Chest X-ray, AP view. Patient: 52 years old, sex M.
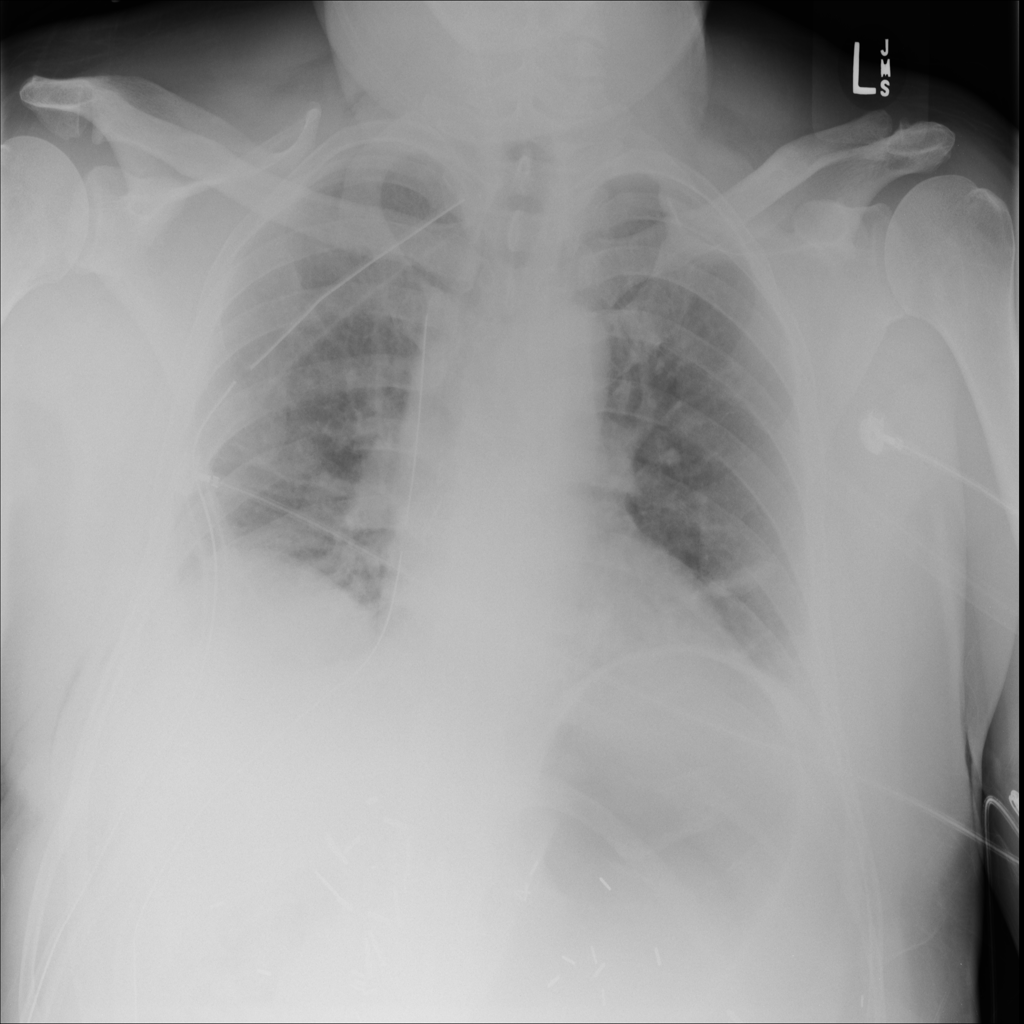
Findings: Atelectasis, Emphysema